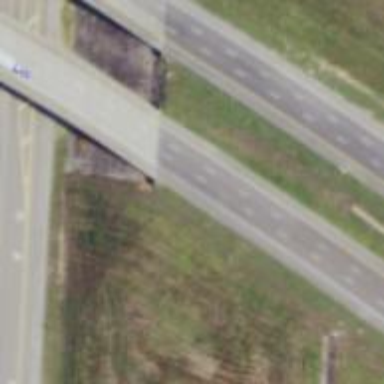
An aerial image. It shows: Viaduct bridge on motorway.